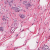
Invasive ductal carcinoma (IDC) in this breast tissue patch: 0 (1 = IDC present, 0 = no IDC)